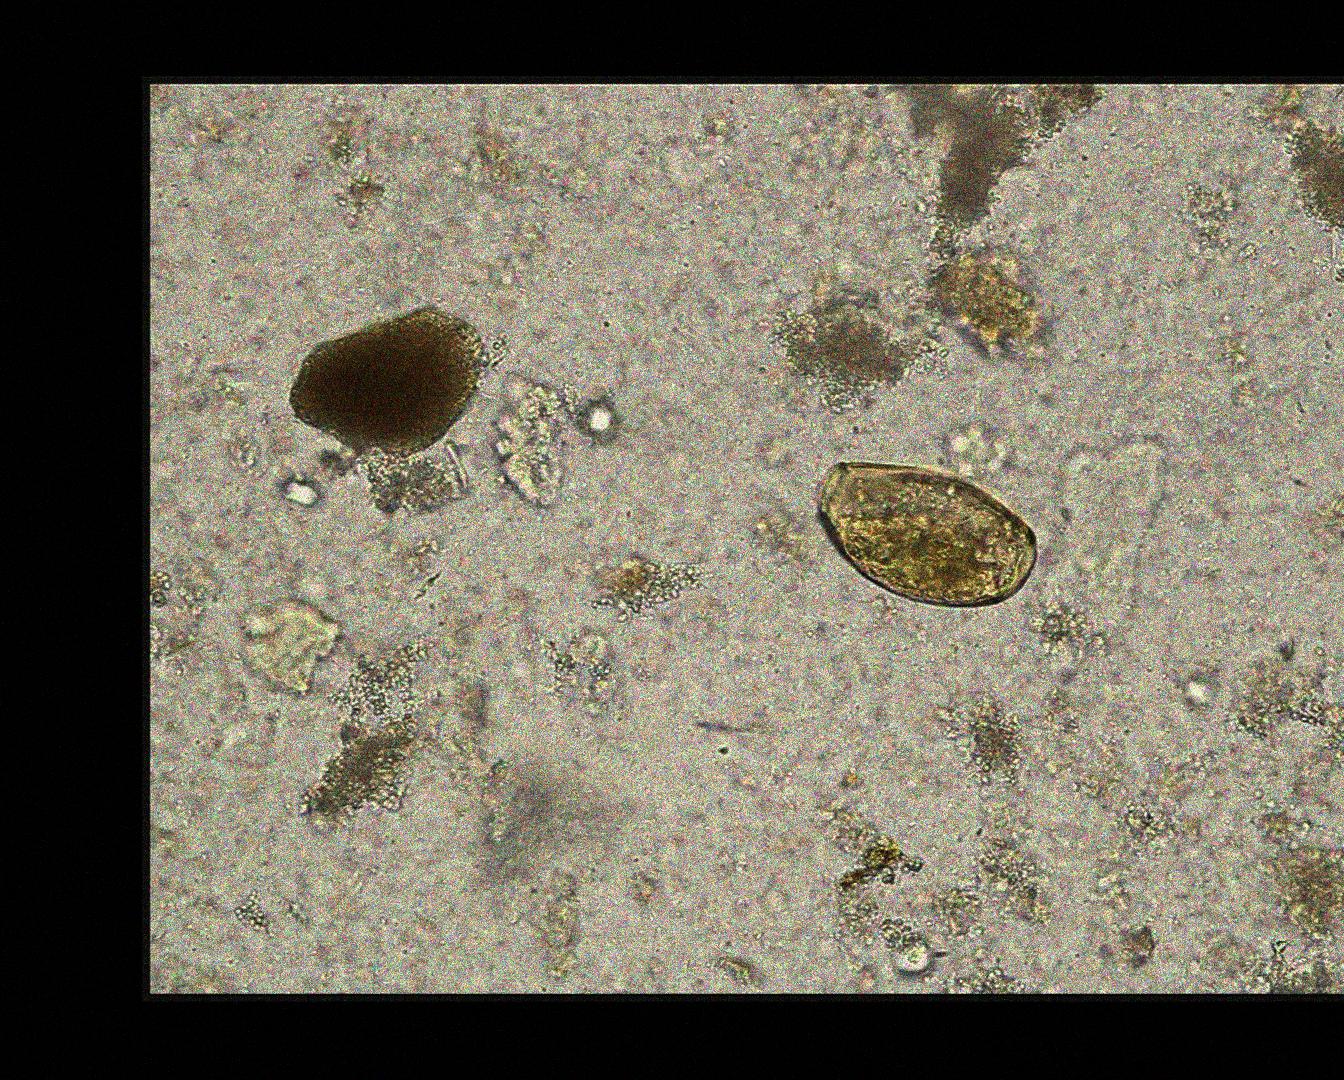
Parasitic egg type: Paragonimus spp